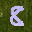
Label: 8